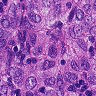
Metastatic tissue present: yes